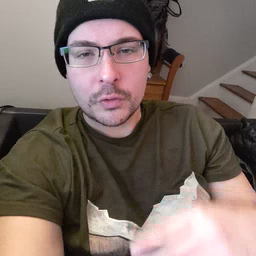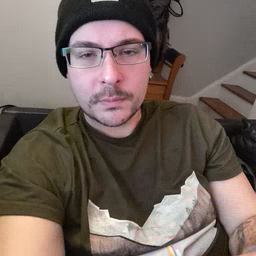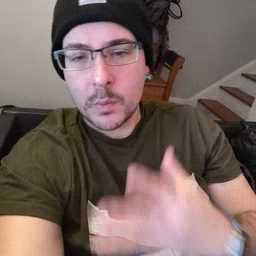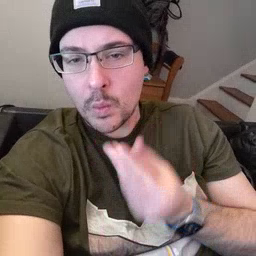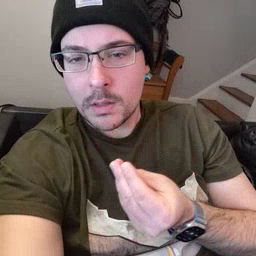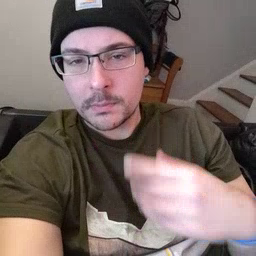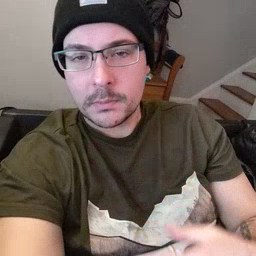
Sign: wet